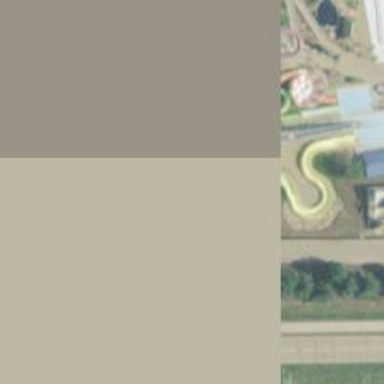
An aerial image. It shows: Water slide attraction.